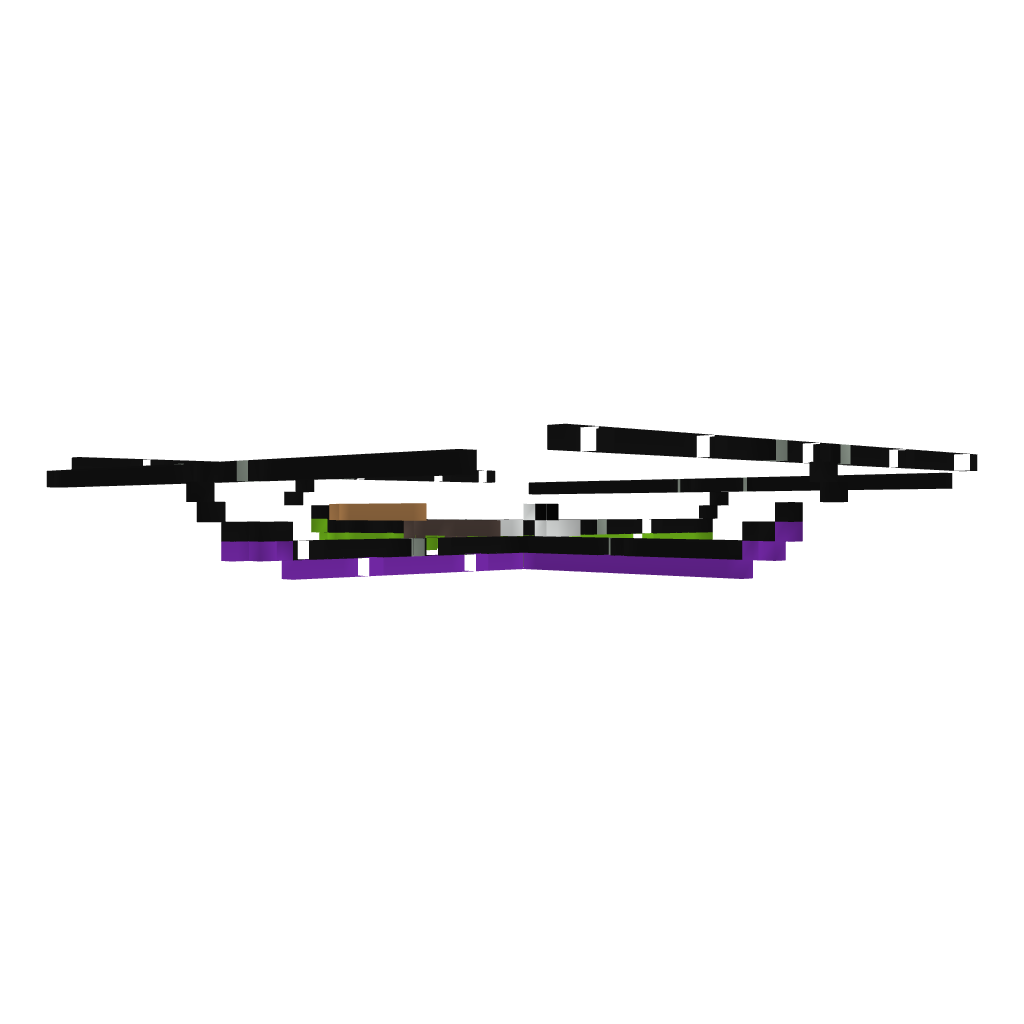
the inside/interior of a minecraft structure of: Player Spawner [Good for PvP and Adventure Maps]